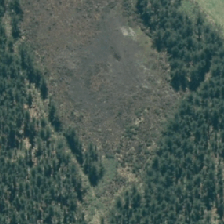
Land cover: herbaceous_freshwater_vege